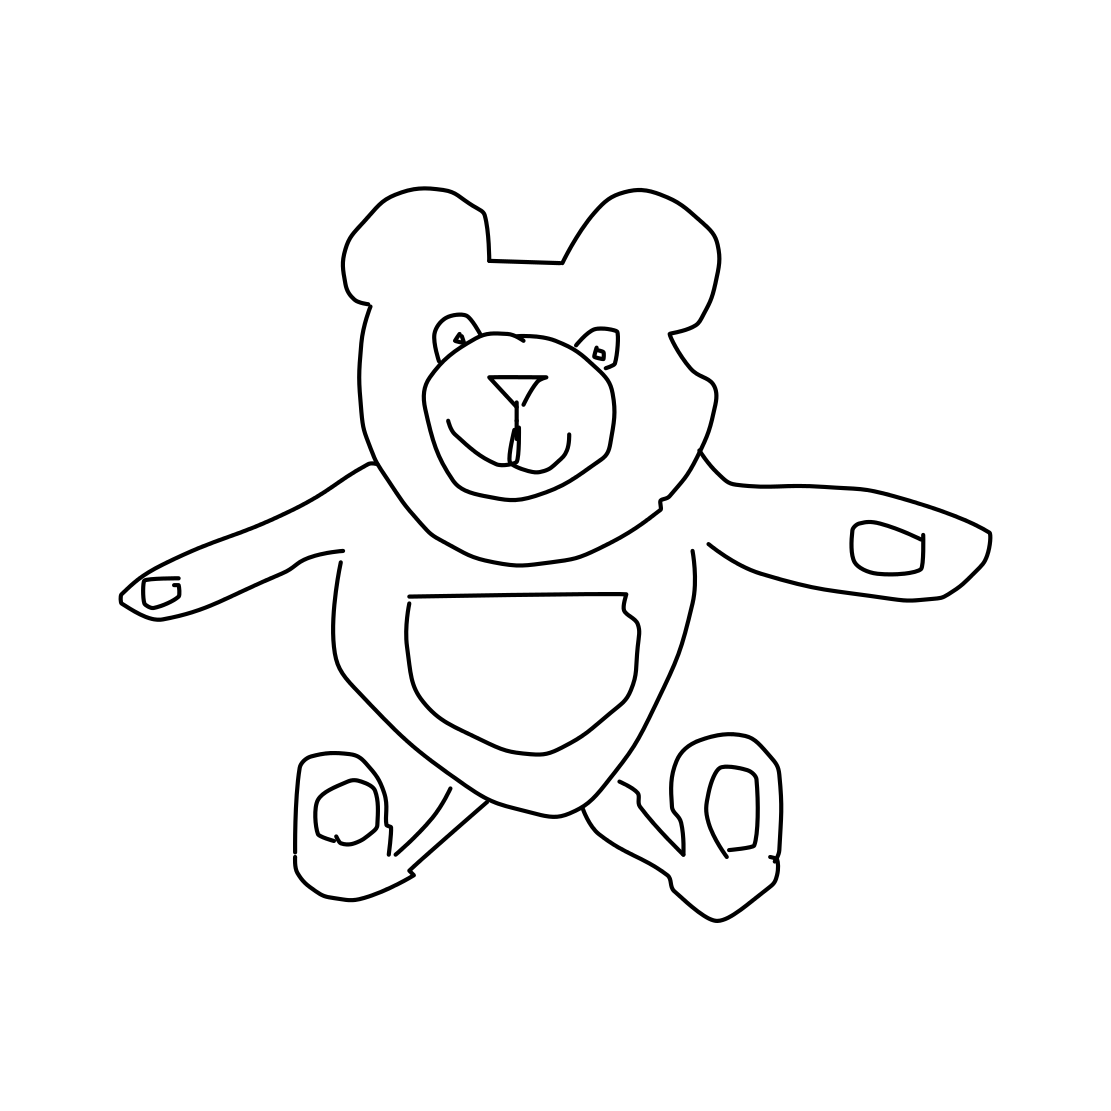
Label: teddy-bear